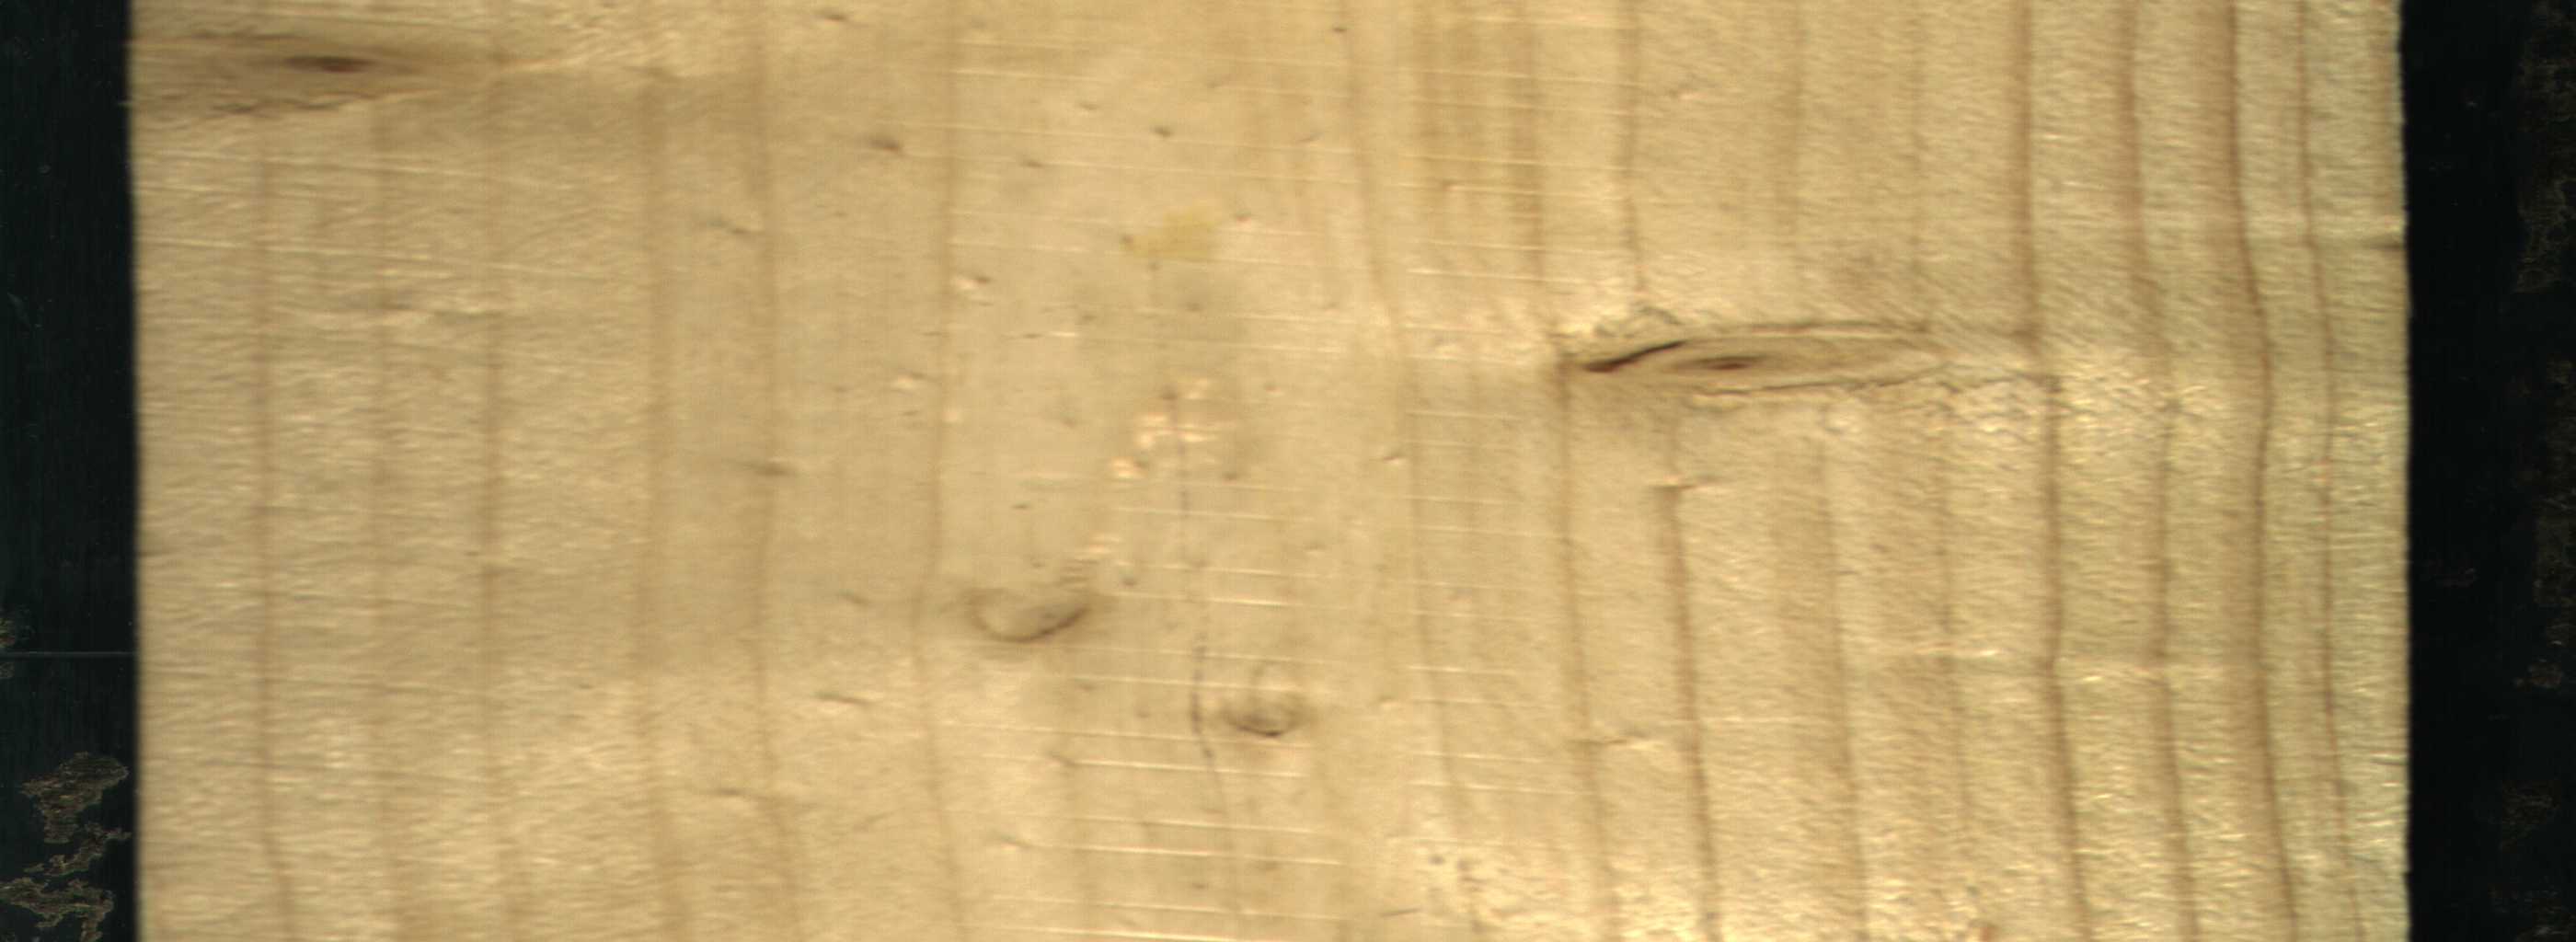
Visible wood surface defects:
Live_Knot
Live_Knot
Live_Knot
Live_Knot